Question: Find the lowest common multiple of all numbers in the 25-square grid
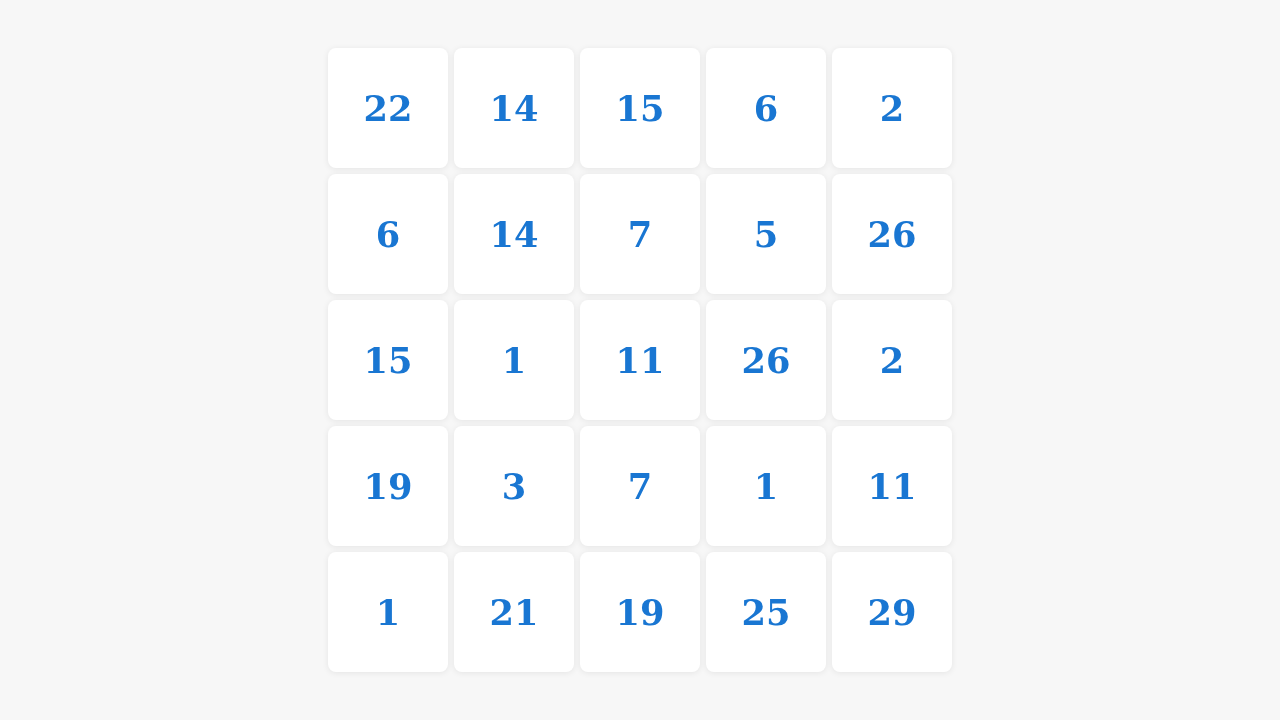
Answer: 82732650